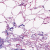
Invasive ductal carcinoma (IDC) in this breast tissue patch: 0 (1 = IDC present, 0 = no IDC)